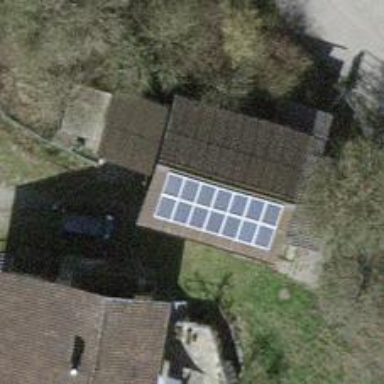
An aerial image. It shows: Solar power generator with photovoltaic panels.